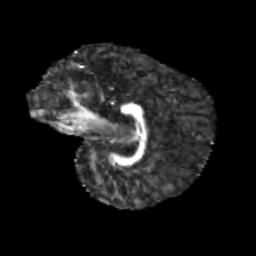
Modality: FA
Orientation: sagittal
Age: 11
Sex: female
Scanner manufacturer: siemens
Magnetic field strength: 3 T
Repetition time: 3.8 s
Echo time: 0.07 s